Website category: sports
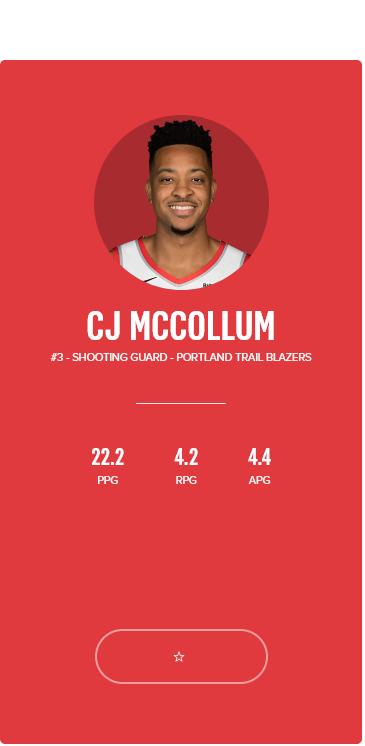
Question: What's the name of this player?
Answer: CJ MCCOLLUM

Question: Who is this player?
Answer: CJ MCCOLLUM

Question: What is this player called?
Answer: CJ MCCOLLUM

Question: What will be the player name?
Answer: CJ MCCOLLUM

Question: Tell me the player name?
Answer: CJ MCCOLLUM

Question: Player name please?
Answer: CJ MCCOLLUM

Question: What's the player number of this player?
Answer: #3

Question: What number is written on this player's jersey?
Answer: #3

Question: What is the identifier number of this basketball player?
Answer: #3

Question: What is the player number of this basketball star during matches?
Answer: #3

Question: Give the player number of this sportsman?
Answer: #3

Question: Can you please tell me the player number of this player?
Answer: #3

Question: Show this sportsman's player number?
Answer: #3

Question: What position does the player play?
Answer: SHOOTING GUARD

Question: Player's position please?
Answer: SHOOTING GUARD

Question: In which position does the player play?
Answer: SHOOTING GUARD

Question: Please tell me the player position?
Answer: SHOOTING GUARD

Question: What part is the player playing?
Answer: SHOOTING GUARD

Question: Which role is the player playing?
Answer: SHOOTING GUARD

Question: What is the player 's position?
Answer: SHOOTING GUARD

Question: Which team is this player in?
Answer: PORTLAND TRAIL BLAZERS

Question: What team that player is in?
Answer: PORTLAND TRAIL BLAZERS

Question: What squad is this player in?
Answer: PORTLAND TRAIL BLAZERS

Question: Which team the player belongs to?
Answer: PORTLAND TRAIL BLAZERS

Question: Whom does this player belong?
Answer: PORTLAND TRAIL BLAZERS

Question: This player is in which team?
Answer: PORTLAND TRAIL BLAZERS

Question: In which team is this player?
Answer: PORTLAND TRAIL BLAZERS

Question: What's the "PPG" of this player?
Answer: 22.2

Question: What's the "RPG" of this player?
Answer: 4.2

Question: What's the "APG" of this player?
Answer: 4.4

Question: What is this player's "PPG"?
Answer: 22.2

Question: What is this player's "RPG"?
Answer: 4.2

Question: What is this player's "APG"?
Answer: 4.4

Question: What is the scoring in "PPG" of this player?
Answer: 22.2

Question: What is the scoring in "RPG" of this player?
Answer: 4.2

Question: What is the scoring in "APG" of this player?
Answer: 4.4

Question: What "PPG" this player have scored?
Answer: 22.2

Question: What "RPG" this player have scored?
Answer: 4.2

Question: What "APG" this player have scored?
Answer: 4.4

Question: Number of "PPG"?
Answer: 22.2

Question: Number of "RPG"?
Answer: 4.2

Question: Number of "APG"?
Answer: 4.4

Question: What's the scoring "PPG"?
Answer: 22.2

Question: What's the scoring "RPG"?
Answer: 4.2

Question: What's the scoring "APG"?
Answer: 4.4